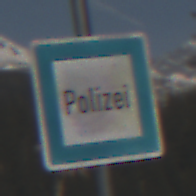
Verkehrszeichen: Polizei
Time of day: Midday
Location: Outdoor (Nature)
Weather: PartlyCloudy
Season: NotSpecified
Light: Natural